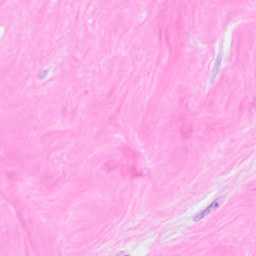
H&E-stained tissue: Breast